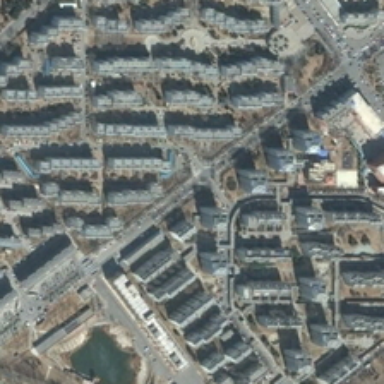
Many buildings are in a dense residential area .